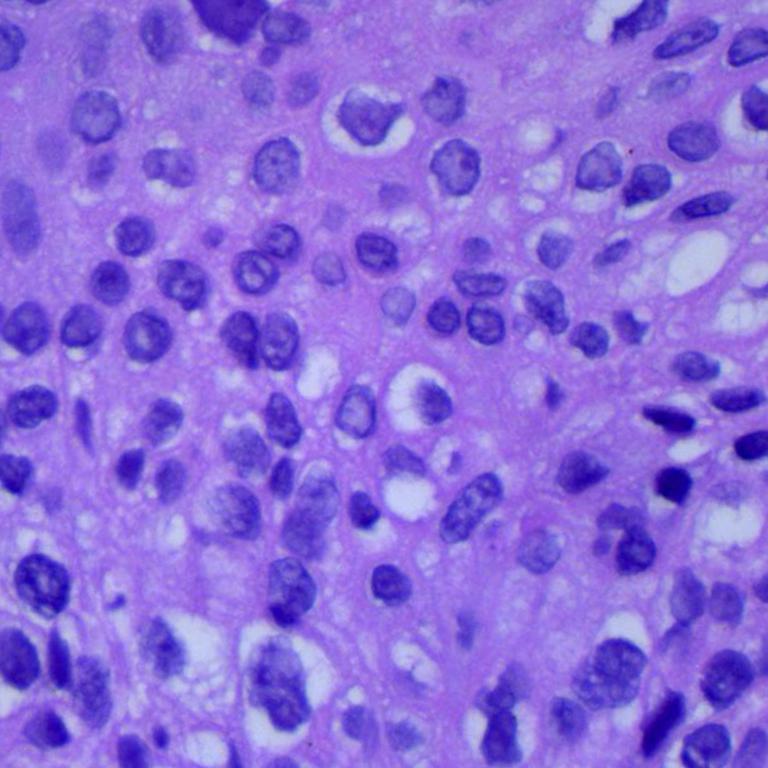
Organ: lung
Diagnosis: squamous carcinomas